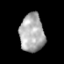
Tissue: prostate
Cell type: T cells
Senescence score: 0.335
Nuclear area (px): 919
Mean DAPI intensity: 171.461